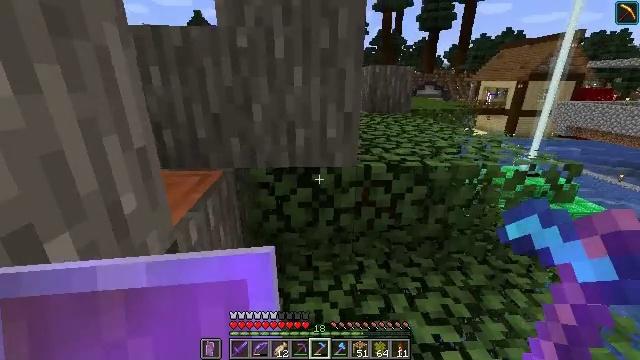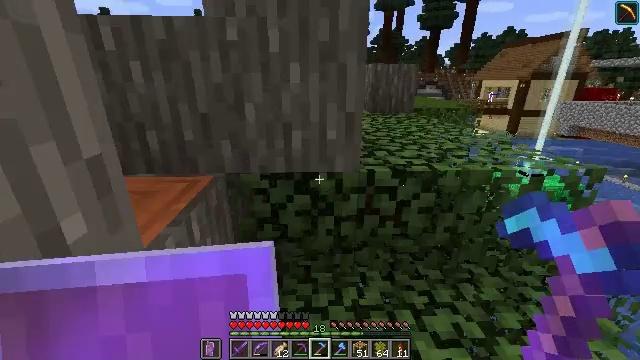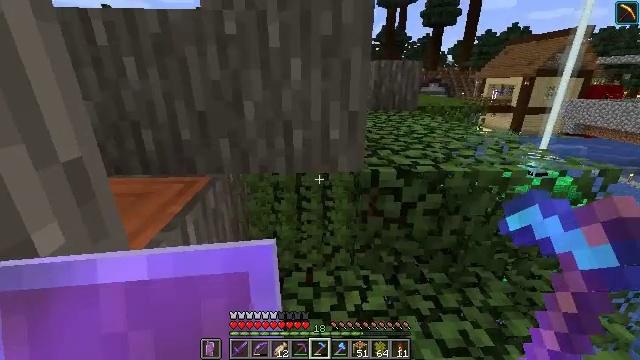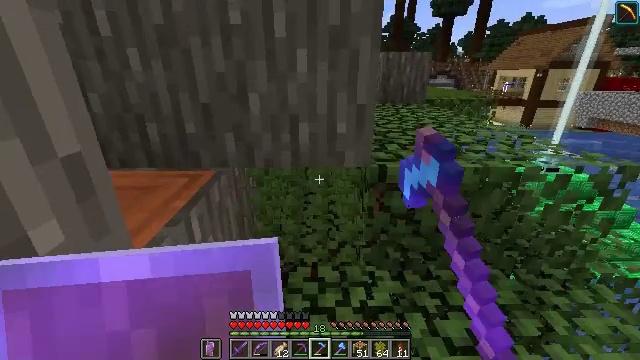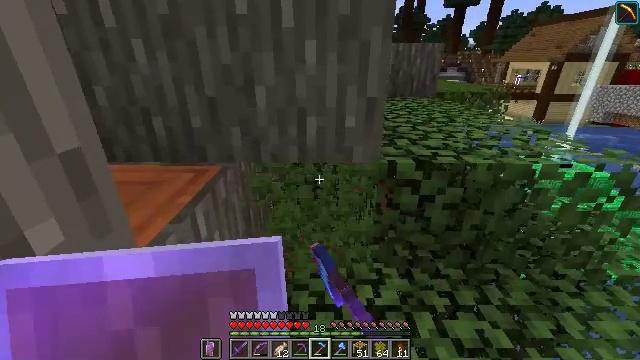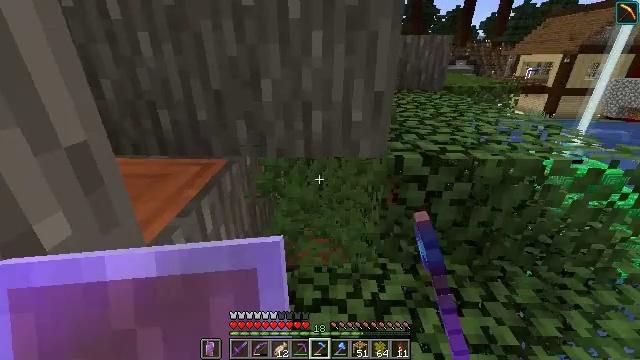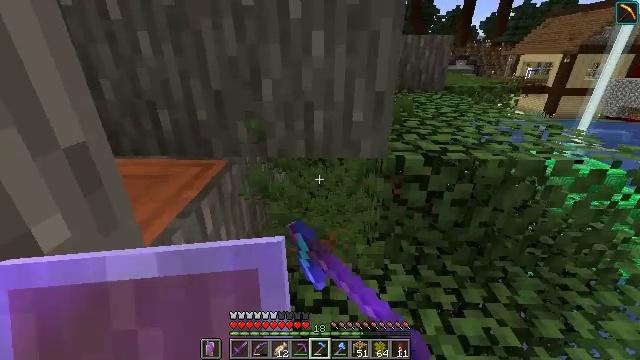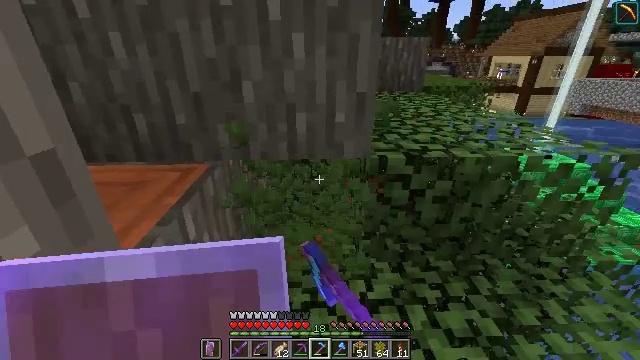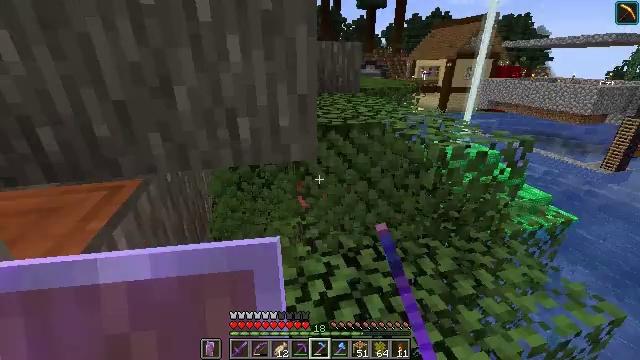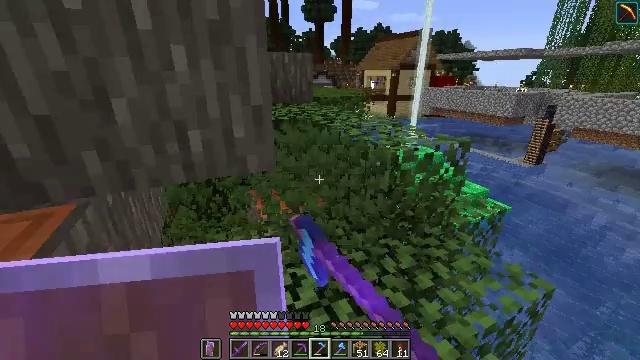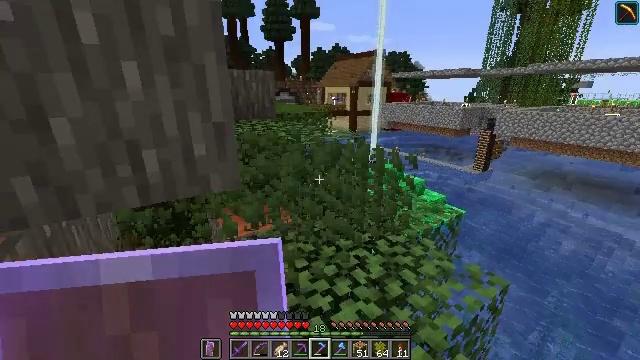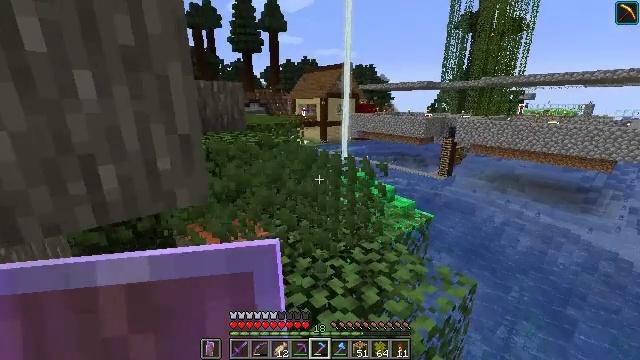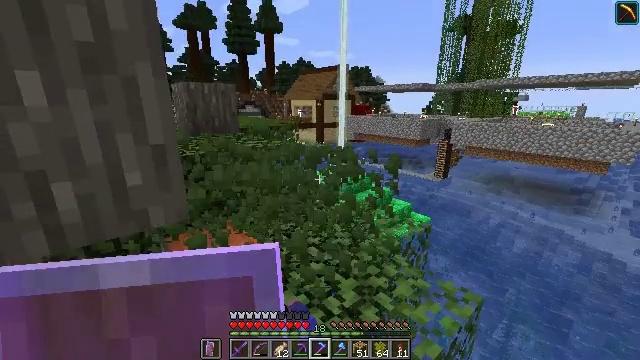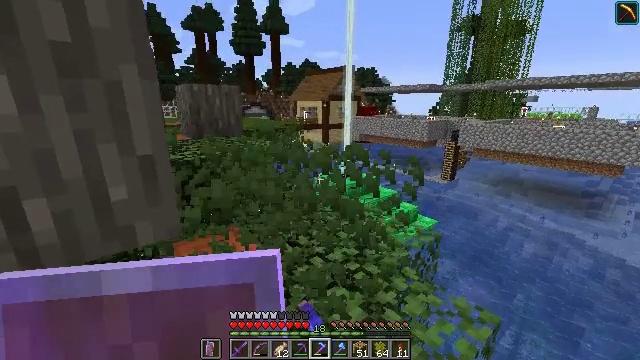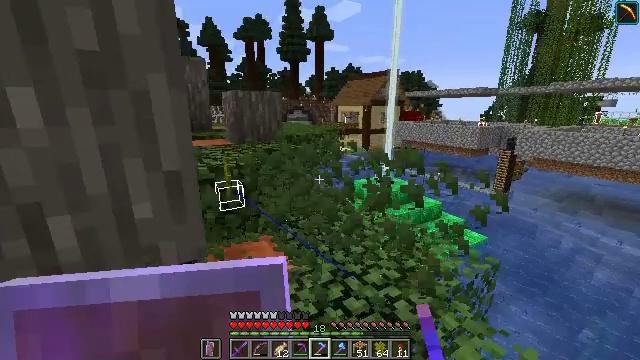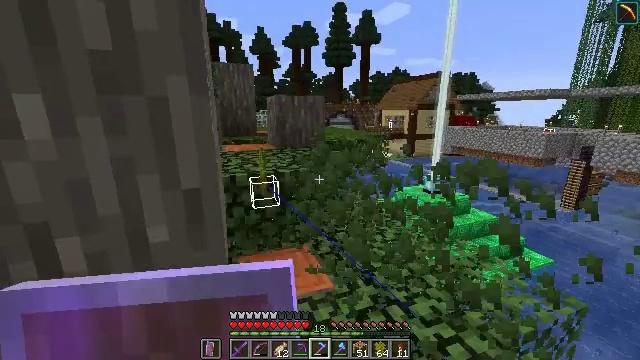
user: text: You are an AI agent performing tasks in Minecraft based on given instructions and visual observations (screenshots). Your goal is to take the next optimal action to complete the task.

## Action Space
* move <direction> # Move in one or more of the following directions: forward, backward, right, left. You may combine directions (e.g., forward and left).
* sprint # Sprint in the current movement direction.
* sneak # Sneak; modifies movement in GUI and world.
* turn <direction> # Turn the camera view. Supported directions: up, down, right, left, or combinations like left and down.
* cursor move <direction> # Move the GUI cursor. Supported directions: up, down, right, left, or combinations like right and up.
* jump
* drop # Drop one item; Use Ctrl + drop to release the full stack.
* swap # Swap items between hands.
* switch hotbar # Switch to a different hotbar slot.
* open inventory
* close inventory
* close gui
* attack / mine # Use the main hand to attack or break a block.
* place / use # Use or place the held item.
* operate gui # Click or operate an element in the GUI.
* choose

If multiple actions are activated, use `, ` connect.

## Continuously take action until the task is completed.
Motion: motion action
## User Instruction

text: Harvest acacia leaves with your hand or a tool.
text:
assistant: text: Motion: no_op
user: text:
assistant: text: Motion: attack / mine
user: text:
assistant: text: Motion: turn left and down, attack / mine
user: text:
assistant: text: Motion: turn left and down, attack / mine
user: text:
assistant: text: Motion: turn left and down, attack / mine
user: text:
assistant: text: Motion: attack / mine
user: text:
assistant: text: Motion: turn right, attack / mine
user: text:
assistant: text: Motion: turn right, attack / mine
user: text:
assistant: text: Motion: turn right and up, attack / mine
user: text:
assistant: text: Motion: turn right and up, attack / mine
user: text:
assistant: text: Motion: move forward, turn right and up, attack / mine
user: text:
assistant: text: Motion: move forward, attack / mine
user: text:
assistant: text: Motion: move forward, turn left, attack / mine
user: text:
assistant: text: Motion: move forward, turn left and up, attack / mine
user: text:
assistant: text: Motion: move forward, turn left, attack / mine
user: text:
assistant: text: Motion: move forward, turn left, attack / mine
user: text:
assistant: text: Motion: move forward, turn left, attack / mine
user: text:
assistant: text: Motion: move forward, attack / mine
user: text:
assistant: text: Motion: move forward, turn left, attack / mine
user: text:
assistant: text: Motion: move forward, turn left, attack / mine
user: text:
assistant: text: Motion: move forward, turn left, attack / mine
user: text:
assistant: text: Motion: move forward, turn left, attack / mine
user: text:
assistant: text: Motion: move forward, turn left, attack / mine
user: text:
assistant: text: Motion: attack / mine
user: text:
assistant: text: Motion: turn left, attack / mine
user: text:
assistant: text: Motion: turn left, attack / mine
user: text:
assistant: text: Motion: turn left and down, attack / mine
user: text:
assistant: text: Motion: turn left, attack / mine
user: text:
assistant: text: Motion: turn left, attack / mine
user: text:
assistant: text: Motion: attack / mine